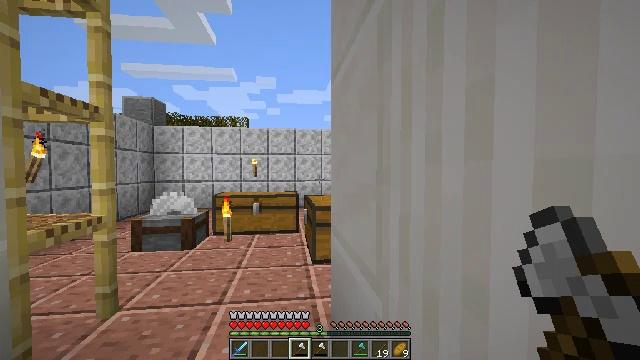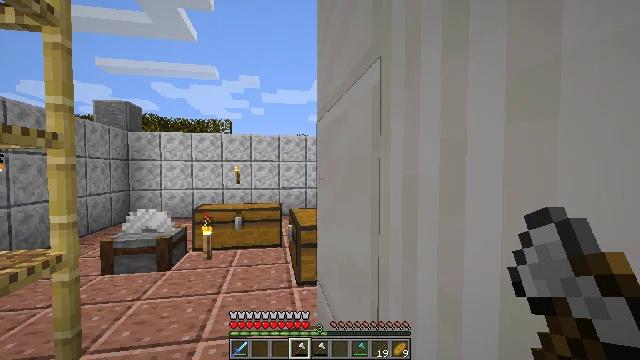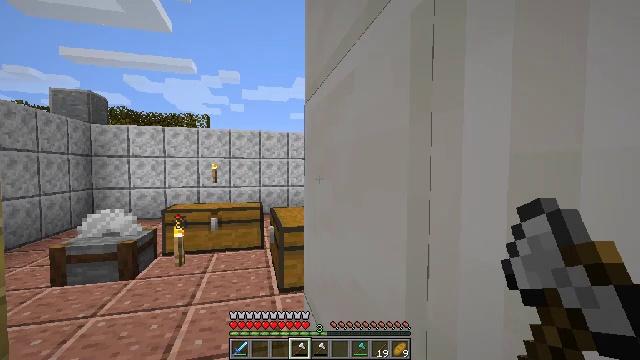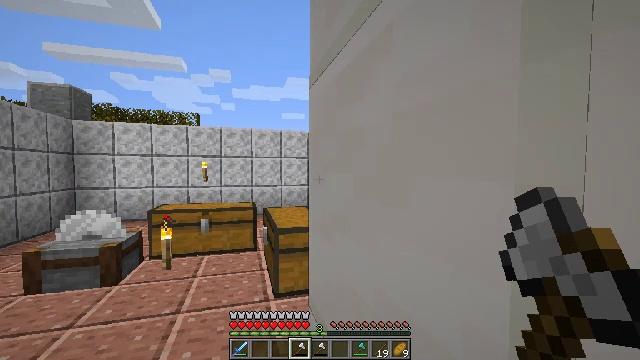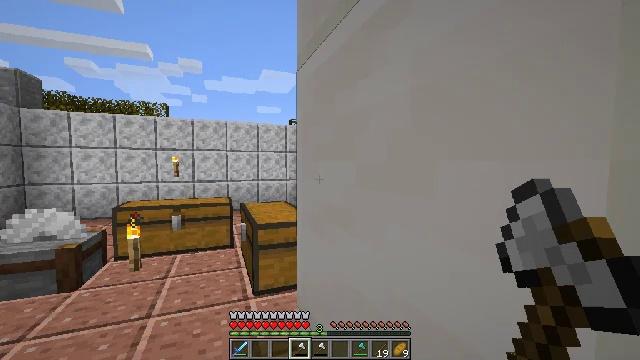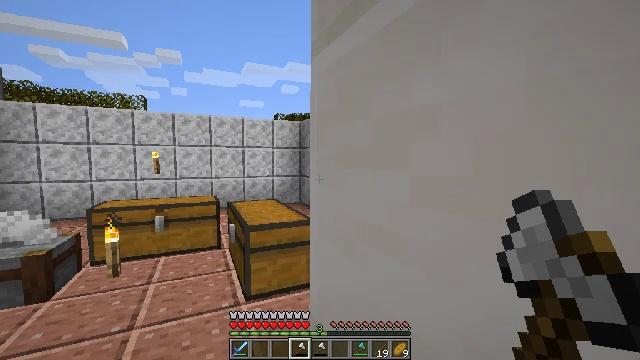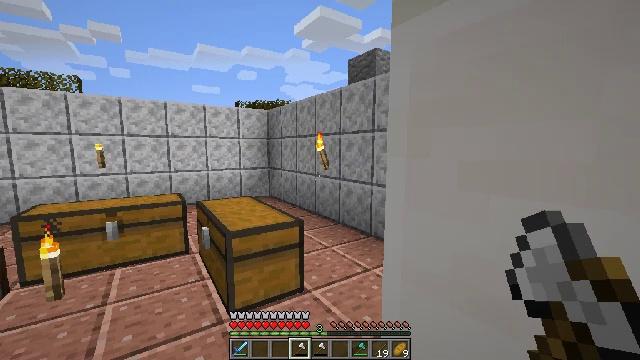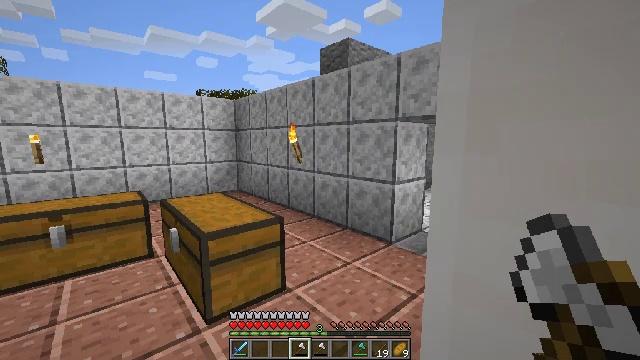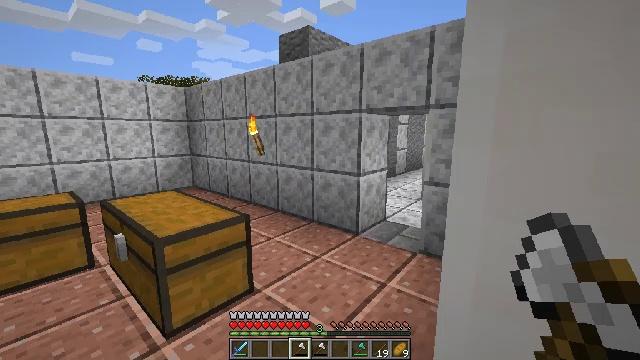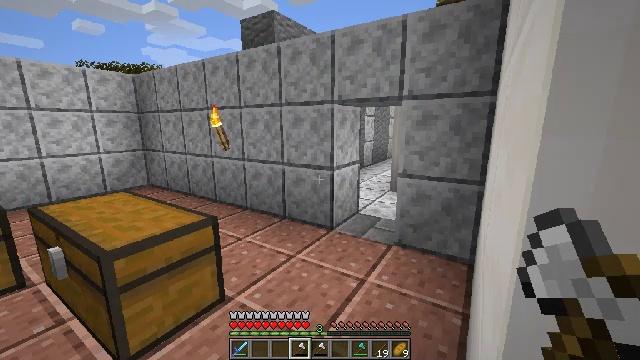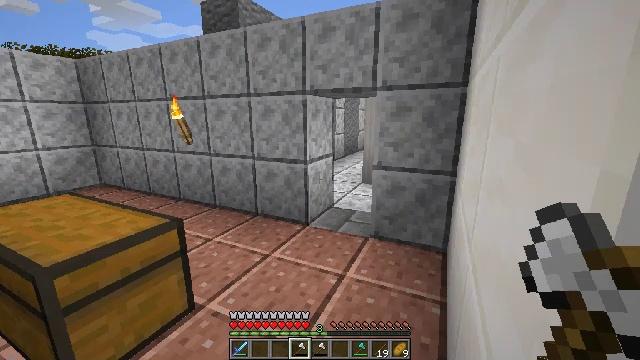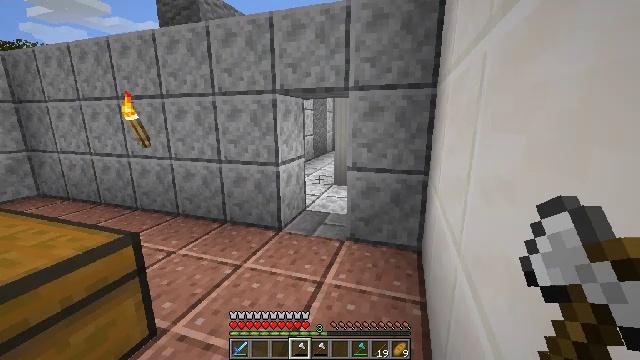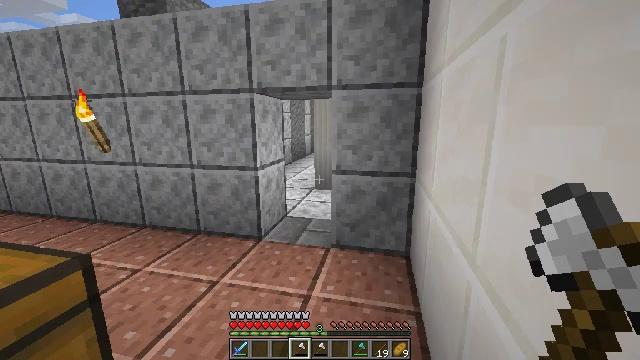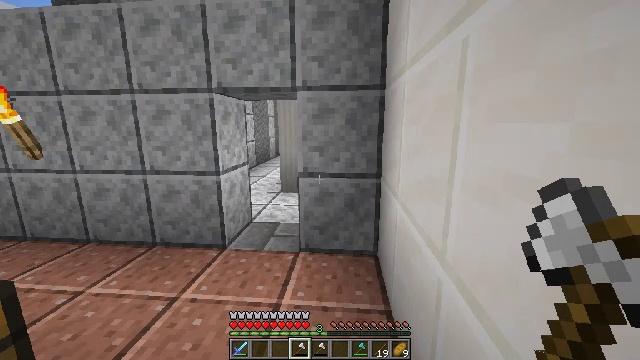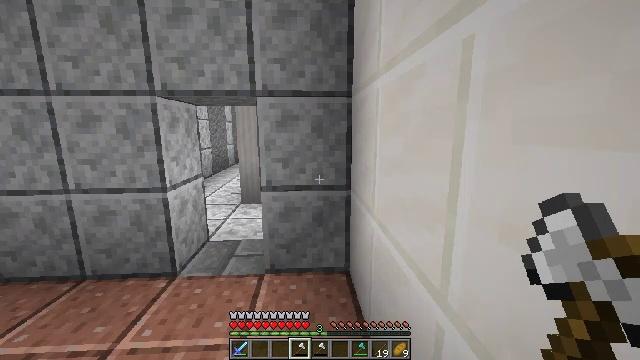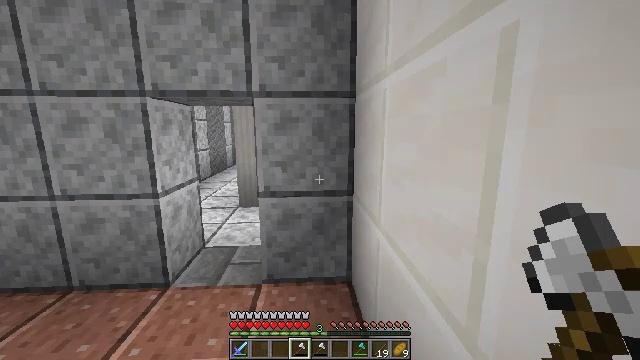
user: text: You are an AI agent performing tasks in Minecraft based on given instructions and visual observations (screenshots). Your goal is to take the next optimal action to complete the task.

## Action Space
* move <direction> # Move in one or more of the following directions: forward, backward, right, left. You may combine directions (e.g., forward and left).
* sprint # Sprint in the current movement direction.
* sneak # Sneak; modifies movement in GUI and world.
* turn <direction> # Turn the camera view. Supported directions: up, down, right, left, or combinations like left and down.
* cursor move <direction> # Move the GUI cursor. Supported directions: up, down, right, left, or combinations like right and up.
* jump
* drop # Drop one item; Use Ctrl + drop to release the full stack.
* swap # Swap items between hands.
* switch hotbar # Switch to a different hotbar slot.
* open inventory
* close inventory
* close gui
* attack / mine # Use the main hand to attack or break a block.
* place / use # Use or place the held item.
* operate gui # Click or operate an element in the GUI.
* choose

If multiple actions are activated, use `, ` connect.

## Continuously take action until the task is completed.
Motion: motion action
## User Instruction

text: Remove acacia leaves from the branches.
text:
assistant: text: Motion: move forward, turn right
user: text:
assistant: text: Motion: move forward, turn right
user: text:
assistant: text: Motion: move forward and move left, turn right
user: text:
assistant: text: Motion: move forward and move left, turn right and down
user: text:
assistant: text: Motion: move forward and move left, turn right
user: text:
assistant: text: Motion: move forward and move left, turn right and down
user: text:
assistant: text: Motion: move forward and move left, turn right and down
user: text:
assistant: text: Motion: move forward, turn right and down
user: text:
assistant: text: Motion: move forward, turn right and down
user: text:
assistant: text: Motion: move forward, turn right and down
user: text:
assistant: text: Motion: move forward, turn right
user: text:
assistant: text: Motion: move forward, turn right
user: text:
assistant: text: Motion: move forward, turn right
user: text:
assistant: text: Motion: move forward, turn right and up
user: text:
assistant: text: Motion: move forward
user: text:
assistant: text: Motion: move forward
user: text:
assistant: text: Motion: move forward
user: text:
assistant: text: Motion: move forward
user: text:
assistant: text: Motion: move forward, turn left
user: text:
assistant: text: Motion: move forward, turn left
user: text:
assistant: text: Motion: move forward, turn left
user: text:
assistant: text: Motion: move forward
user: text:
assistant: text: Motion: move forward, turn left
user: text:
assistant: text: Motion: move forward, turn left
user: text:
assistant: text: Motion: move forward, turn left and up
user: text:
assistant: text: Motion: move forward
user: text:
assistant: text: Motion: move forward
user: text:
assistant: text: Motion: move forward
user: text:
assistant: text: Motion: move forward
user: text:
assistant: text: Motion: move forward